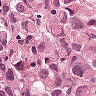
Metastatic tissue present: yes